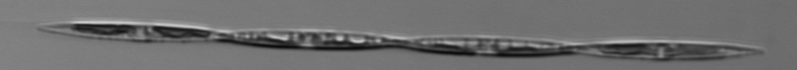
Label: Pseudo-nitzschia